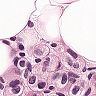
Metastatic tissue present: yes